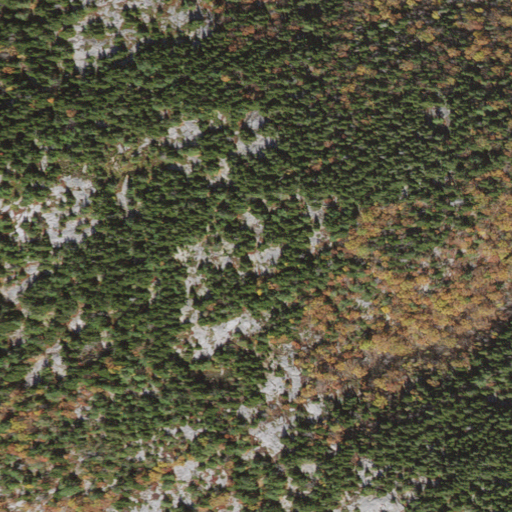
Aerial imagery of mountain in New Hampshire named Piper Mountain containing mixed forest, evergreen forest, deciduous forest, and shrub